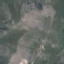
Label: HerbaceousVegetation